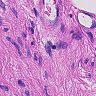
Metastatic tissue present: no